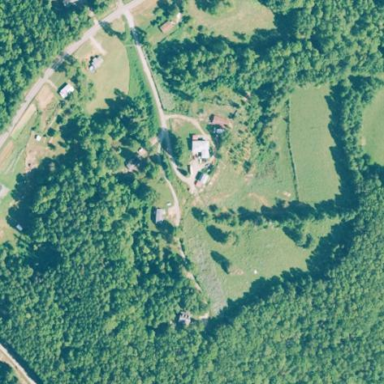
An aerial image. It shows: Farm.